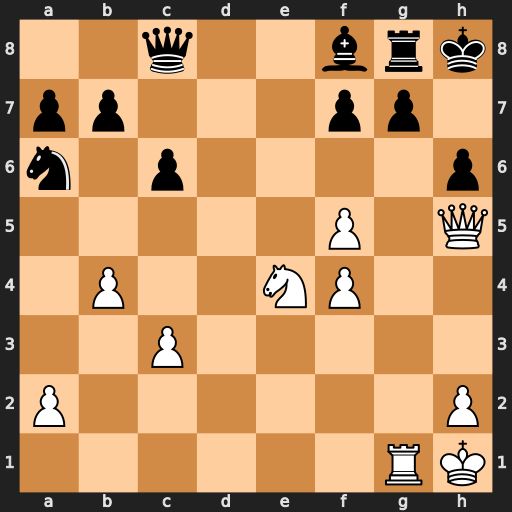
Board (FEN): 2q2brk/pp3pp1/n1p4p/5P1Q/1P2NP2/2P5/P6P/6RK
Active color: w
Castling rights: -
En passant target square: -
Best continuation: Ng5 Qxf5 Nxf7+ Qxf7 Qxf7